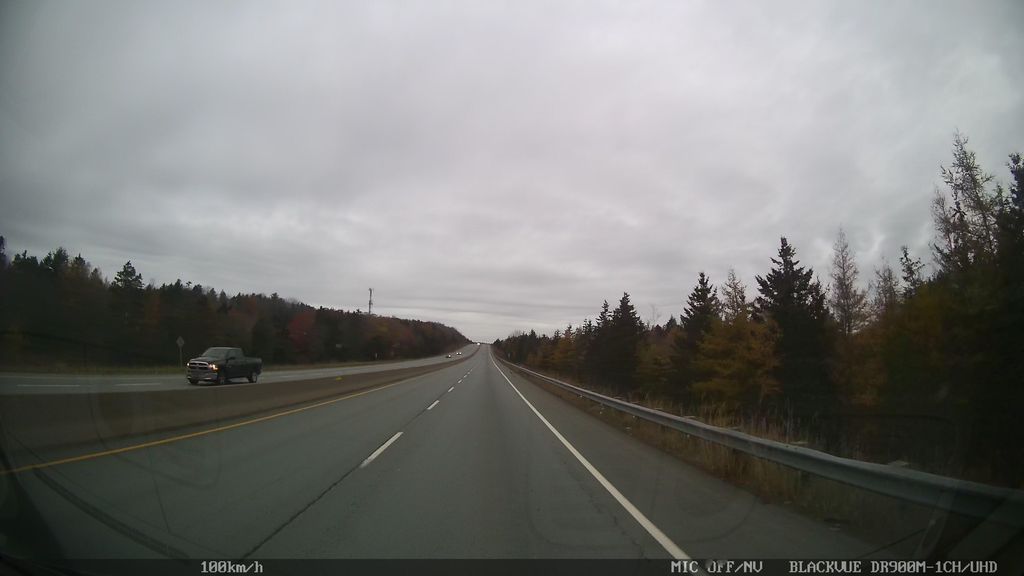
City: halifax